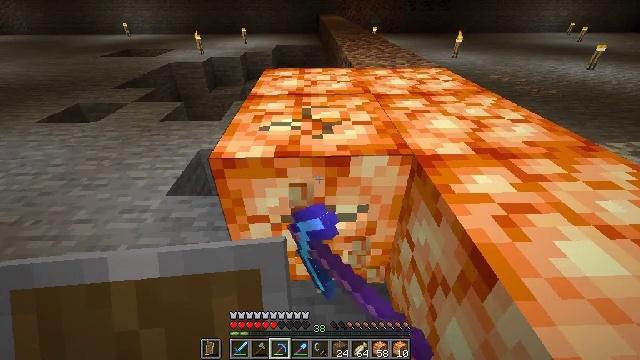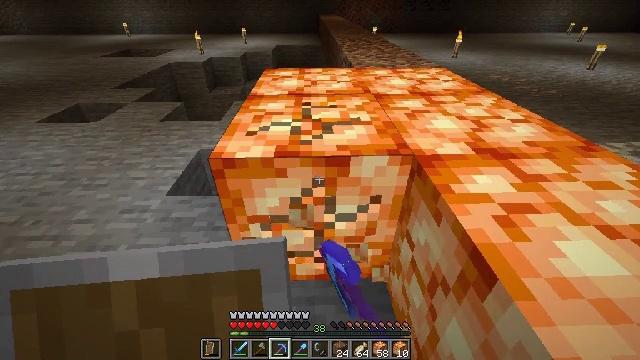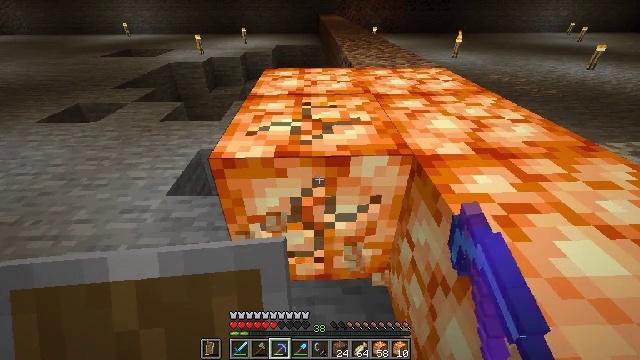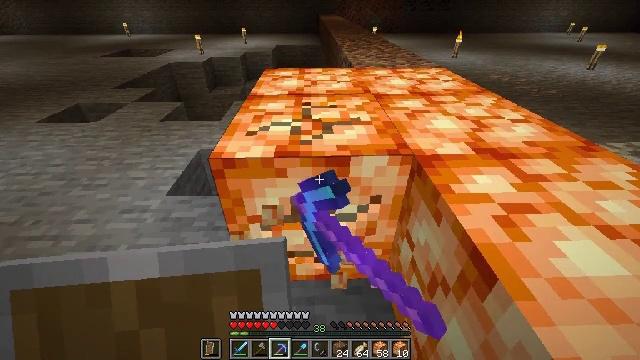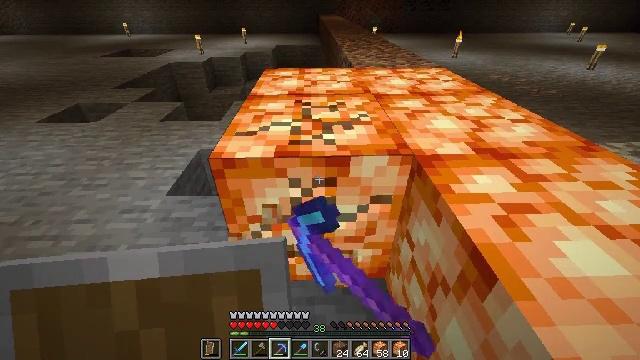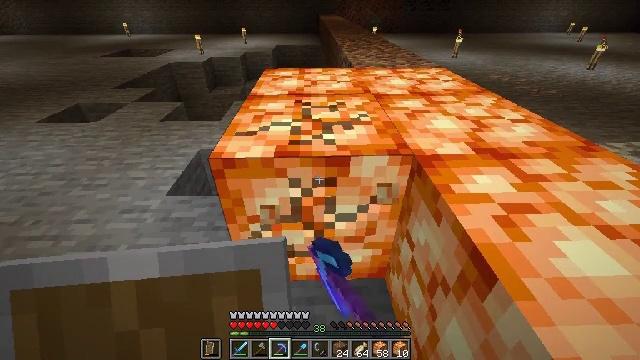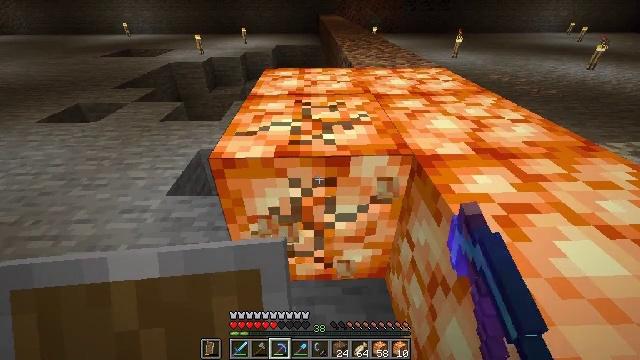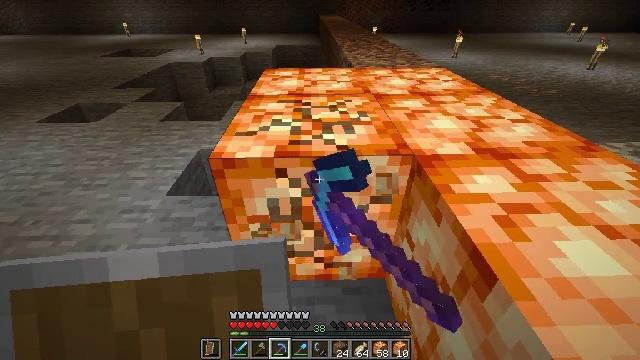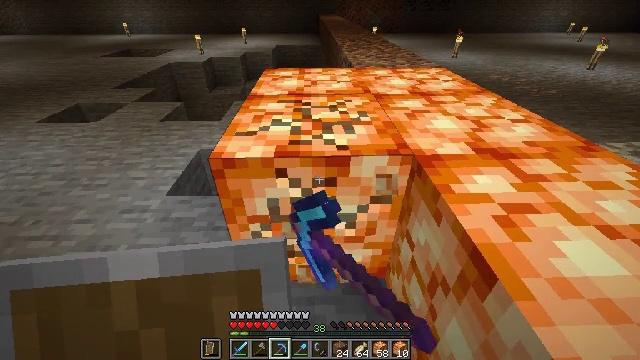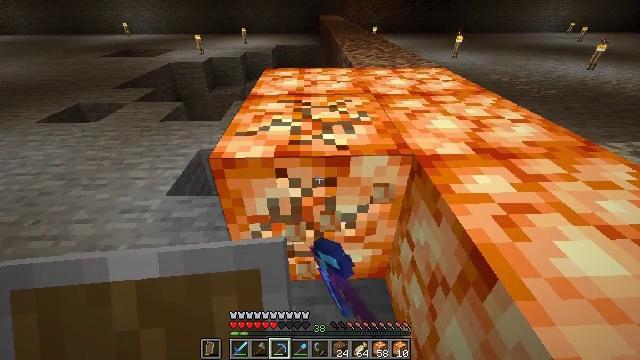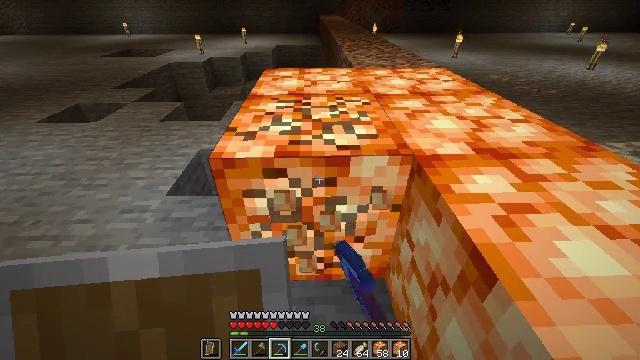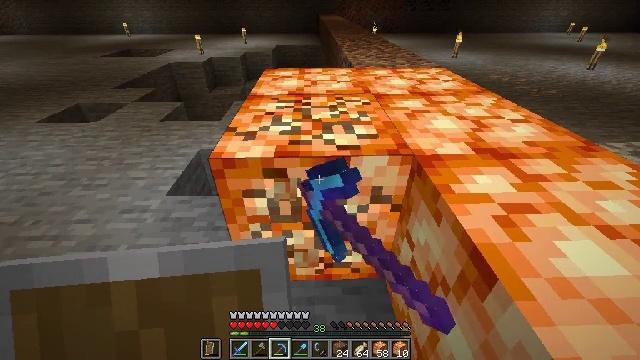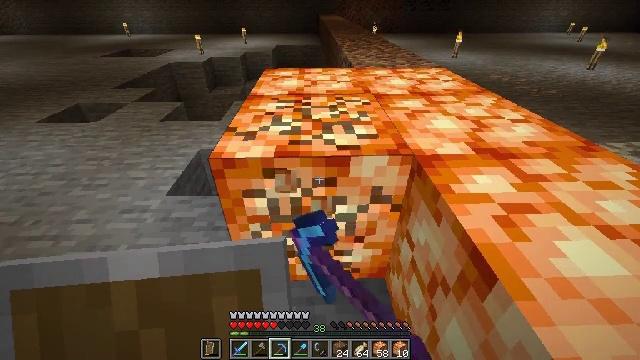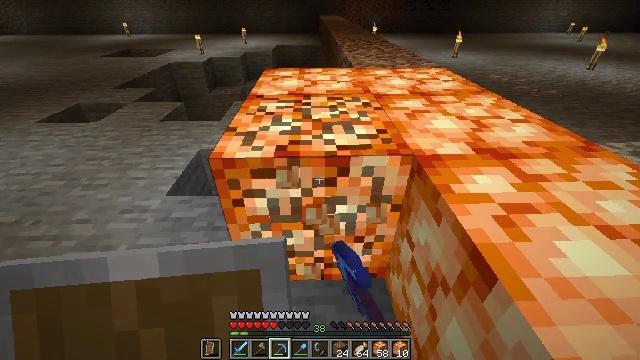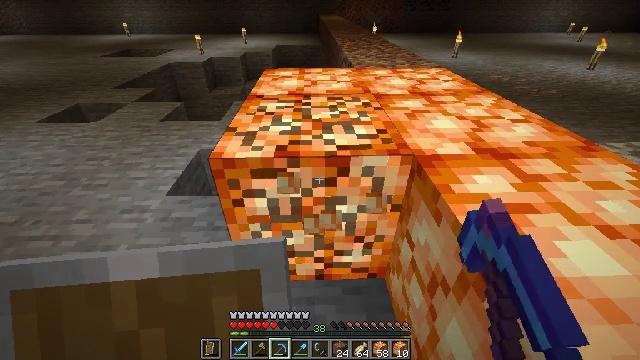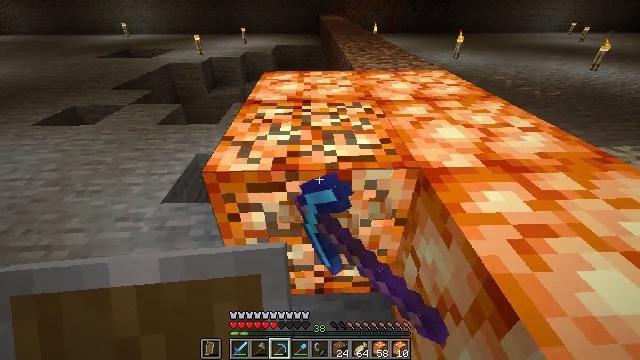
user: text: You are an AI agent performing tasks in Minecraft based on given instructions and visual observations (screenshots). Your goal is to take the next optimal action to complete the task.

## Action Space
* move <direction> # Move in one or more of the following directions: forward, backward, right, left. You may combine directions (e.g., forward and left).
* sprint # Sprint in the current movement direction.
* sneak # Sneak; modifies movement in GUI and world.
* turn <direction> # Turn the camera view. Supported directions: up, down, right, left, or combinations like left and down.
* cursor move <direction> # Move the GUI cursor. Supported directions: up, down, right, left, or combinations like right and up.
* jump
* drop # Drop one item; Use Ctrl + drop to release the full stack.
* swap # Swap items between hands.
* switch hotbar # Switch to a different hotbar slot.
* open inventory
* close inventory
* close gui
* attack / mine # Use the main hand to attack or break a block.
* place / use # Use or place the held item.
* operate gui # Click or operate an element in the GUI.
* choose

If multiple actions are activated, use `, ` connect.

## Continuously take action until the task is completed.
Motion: motion action
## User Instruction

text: Break the glowing shroomlight.
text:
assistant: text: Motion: attack / mine
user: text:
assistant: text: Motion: attack / mine
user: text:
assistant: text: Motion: attack / mine
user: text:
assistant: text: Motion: attack / mine
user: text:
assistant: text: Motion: attack / mine
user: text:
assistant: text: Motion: attack / mine
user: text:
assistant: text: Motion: attack / mine
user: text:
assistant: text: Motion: attack / mine
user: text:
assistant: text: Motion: attack / mine
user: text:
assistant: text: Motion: attack / mine
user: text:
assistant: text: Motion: attack / mine
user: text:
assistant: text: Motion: attack / mine
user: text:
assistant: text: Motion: attack / mine
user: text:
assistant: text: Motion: attack / mine
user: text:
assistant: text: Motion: move forward, attack / mine
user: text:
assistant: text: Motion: move forward, attack / mine
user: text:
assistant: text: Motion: move forward, attack / mine
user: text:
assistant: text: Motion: move forward, attack / mine
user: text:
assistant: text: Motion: move forward, attack / mine
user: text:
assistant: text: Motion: attack / mine
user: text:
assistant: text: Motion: attack / mine
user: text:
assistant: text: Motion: attack / mine
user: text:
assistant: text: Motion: attack / mine
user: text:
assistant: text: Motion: attack / mine
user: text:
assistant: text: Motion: attack / mine
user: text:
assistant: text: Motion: attack / mine
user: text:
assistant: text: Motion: attack / mine
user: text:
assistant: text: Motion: turn right and down, attack / mine
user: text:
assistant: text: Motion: turn right, attack / mine
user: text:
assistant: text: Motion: turn left and up, attack / mine